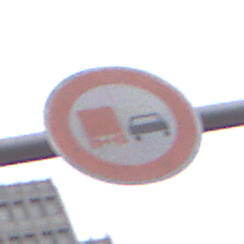
Verkehrszeichen: UeberholverbotKraftfahrzeuge
Umgebung: Outdoor, Urban
Tageszeit: MorningAfternoon
Wetter: Overcast
Licht: Natural
Jahreszeit: NotSpecified
Kontrast: LowContrast